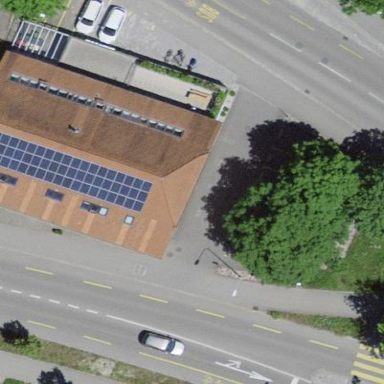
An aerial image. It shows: Commercial building with half-hipped roof made of roof tiles.